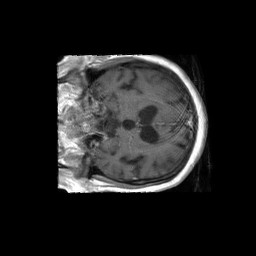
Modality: T1w
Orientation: coronal
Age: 79
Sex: male
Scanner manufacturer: philips
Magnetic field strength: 1.5 T
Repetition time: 0.6786 s
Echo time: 0.012 s